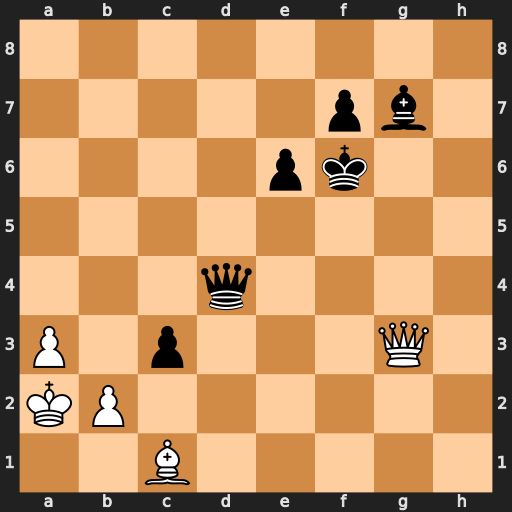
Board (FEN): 8/5pb1/4pk2/8/3q4/P1p3Q1/KP6/2B5
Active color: w
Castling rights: -
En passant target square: -
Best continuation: Qg5#